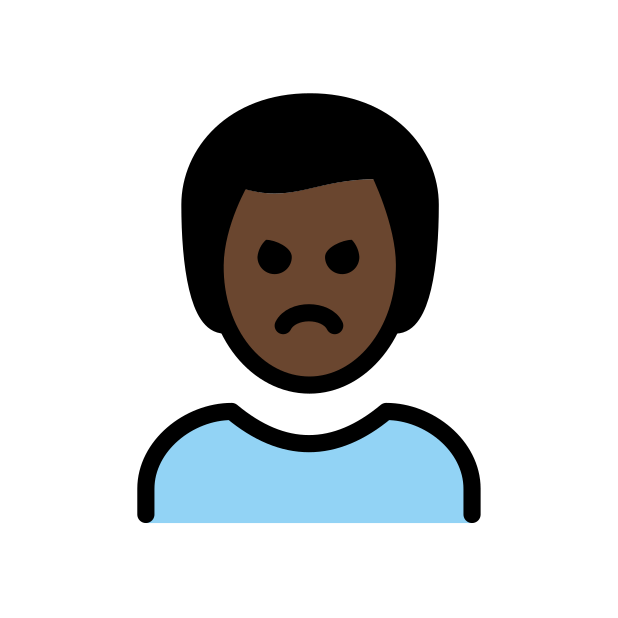
man pouting: dark skin tone